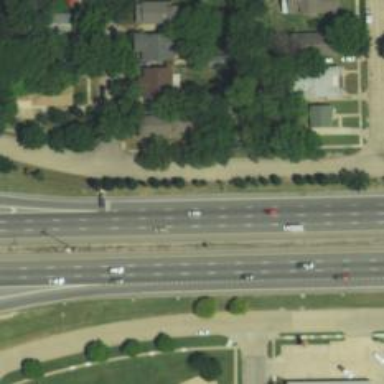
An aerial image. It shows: Asphalt motorway with embankments. It is also classified as expressway.